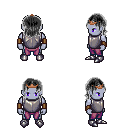
a pixel art fantasy rpg character, male body template, dark elf, purple skin, steel chest armor, magenta pants, gray long bangs hairstyle, bronze tiara, leather bracers, metal boots, four views (front, back, left, right), 2x2 character sprite sheet, small pixel art, hard edges, no anti-aliasing